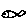
Label: fish